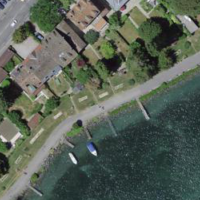
EUNIS habitat code: 55
Species observed at this site:
Convolvulus tricolor